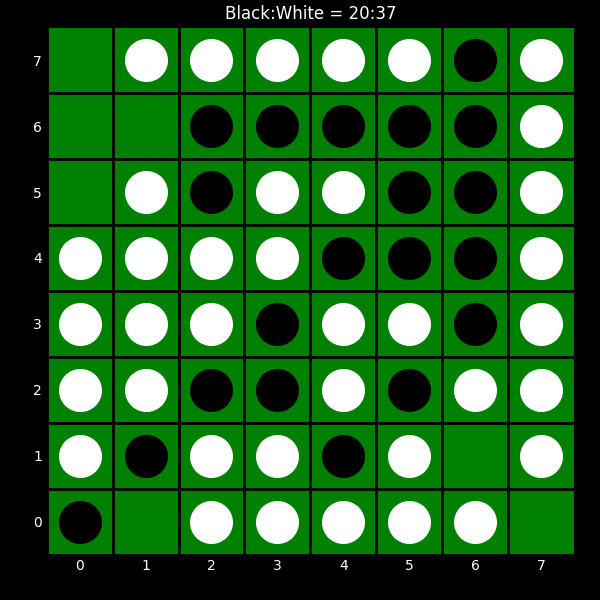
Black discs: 20
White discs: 37